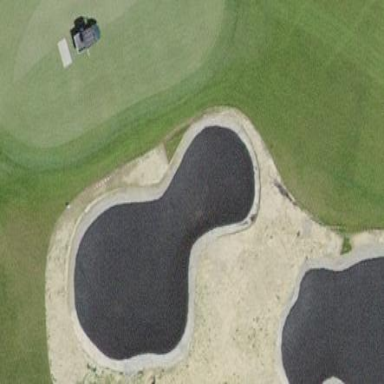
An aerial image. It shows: Sand bunker on golf course.